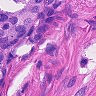
Metastatic tissue present: yes